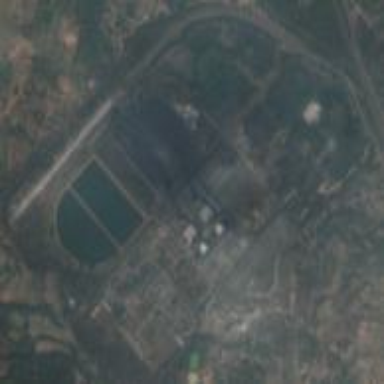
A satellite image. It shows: Industrial area with coal-powered plant.